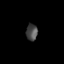
Tissue: prostate
Cell type: T cells
Senescence score: 0.2302
Nuclear area (px): 183
Mean DAPI intensity: 73.295